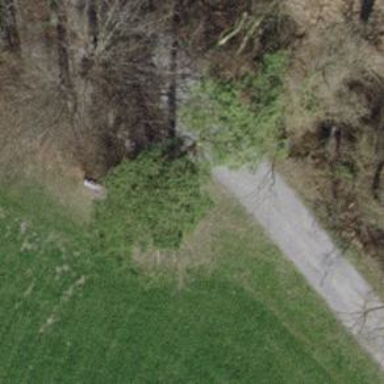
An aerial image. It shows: Bench.